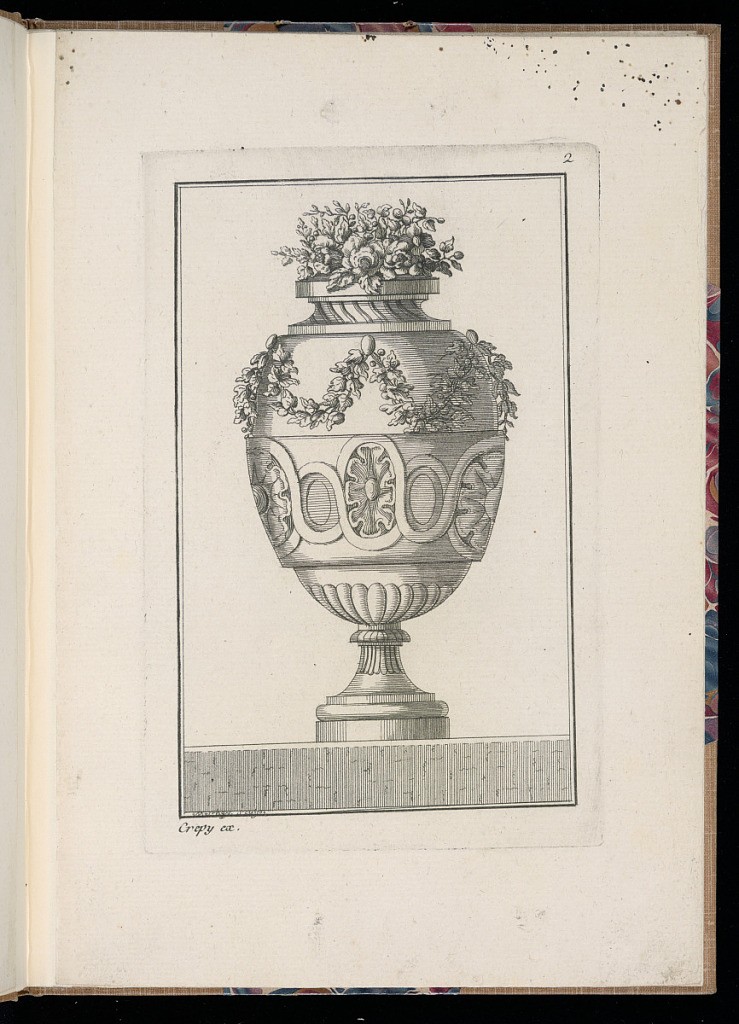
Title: Ornamental Vase Design
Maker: P. Moithey, French, active 18th century
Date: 1767
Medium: Etching on laid paper
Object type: Print
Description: Oval vase with a bouquet of flowers coming out of the top. The vase is decorated with a garland of flowers around the shoulder. The belly of the vase features a guilloche with rosettes in every other space. The bottom of the vase is decorated with gadrooning. The vase is elevated on a platform that extends to the edge of the image. The plate is signed and numbered.